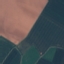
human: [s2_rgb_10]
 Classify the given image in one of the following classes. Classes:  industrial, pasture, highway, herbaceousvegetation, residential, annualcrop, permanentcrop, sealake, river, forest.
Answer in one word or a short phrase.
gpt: AnnualCrop